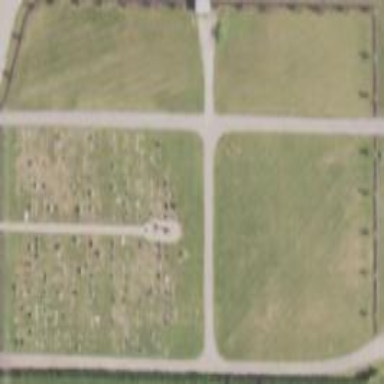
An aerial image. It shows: Cemetery.